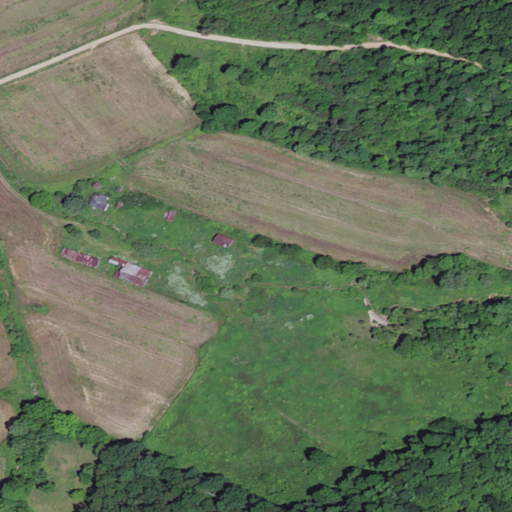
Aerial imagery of valley in Kentucky named Fite Hollow containing pasture, deciduous forest, mixed forest, low intensity development, open development, and medium intensity development